Question: I wanna making in 'UICollectionView' for our new app. Screenshot from our app is below. We couldn't use 'UITableView', because we have custom insert/delete animations, scrolling and parallax effects and so on.

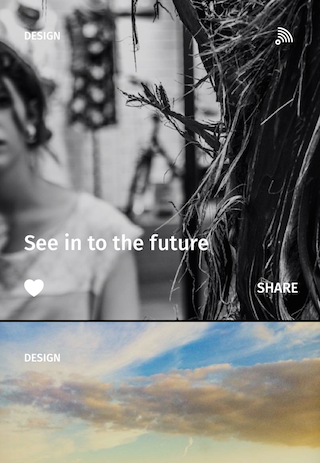
Answer: I started with three ideas how to make it:
- - 'minimumLineSpacing'-
First two variants were rejected because ideologic inconsistency, custom animations and having content below collection. Also I already have a custom layout.
I will describe the steps with a custom subclass of 'UICollectionViewFlowLayout'.
## --1--
Implement custom 'UICollectionReusableView' subclass.
'''
@interface FLCollectionSeparator : UICollectionReusableView
@end
@implementation FLCollectionSeparator
- (instancetype)initWithFrame:(CGRect)frame {
self = [super initWithFrame:frame];
if (self) {
self.backgroundColor = [UIColor blackColor];
}
return self;
}
- (void)applyLayoutAttributes:(UICollectionViewLayoutAttributes *)layoutAttributes {
self.frame = layoutAttributes.frame;
}
@end
'''
## --2--
Say layout to use custom decorations. Also make line spacing between cells.
'''
UICollectionViewFlowLayout* layout = (UICollectionViewFlowLayout*) self.newsCollection.collectionViewLayout;
[layout registerClass:[FLCollectionSeparator class] forDecorationViewOfKind:@"Separator"];
layout.minimumLineSpacing = 2;
'''
## --3--
In custom 'UICollectionViewFlowLayout' subclass we should return 'UICollectionViewLayoutAttributes' for decorations from 'layoutAttributesForElementsInRect'.
'''
- (NSArray *)layoutAttributesForElementsInRect:(CGRect)rect {
... collect here layout attributes for cells ...
NSMutableArray *decorationAttributes = [NSMutableArray array];
NSArray *visibleIndexPaths = [self indexPathsOfSeparatorsInRect:rect]; // will implement below
for (NSIndexPath *indexPath in visibleIndexPaths) {
UICollectionViewLayoutAttributes *attributes = [self layoutAttributesForDecorationViewOfKind:@"Separator" atIndexPath:indexPath];
[decorationAttributes addObject:attributes];
}
return [layoutAttributesArray arrayByAddingObjectsFromArray:decorationAttributes];
}
'''
## --4--
For visible rect we should return visible decorations index pathes.
'''
- (NSArray*)indexPathsOfSeparatorsInRect:(CGRect)rect {
NSInteger firstCellIndexToShow = floorf(rect.origin.y / self.itemSize.height);
NSInteger lastCellIndexToShow = floorf((rect.origin.y + CGRectGetHeight(rect)) / self.itemSize.height);
NSInteger countOfItems = [self.collectionView.dataSource collectionView:self.collectionView numberOfItemsInSection:0];
NSMutableArray* indexPaths = [NSMutableArray new];
for (int i = MAX(firstCellIndexToShow, 0); i <= lastCellIndexToShow; i++) {
if (i < countOfItems) {
[indexPaths addObject:[NSIndexPath indexPathForRow:i inSection:0]];
}
}
return indexPaths;
}
'''
## --5--
Also we should implement 'layoutAttributesForDecorationViewOfKind'.
'''
- (UICollectionViewLayoutAttributes *)layoutAttributesForDecorationViewOfKind:(NSString *)decorationViewKind atIndexPath:(NSIndexPath *)indexPath {
UICollectionViewLayoutAttributes *layoutAttributes = [UICollectionViewLayoutAttributes layoutAttributesForDecorationViewOfKind:decorationViewKind withIndexPath:indexPath];
CGFloat decorationOffset = (indexPath.row + 1) * self.itemSize.height + indexPath.row * self.minimumLineSpacing;
layoutAttributes.frame = CGRectMake(0.0, decorationOffset, self.collectionViewContentSize.width, self.minimumLineSpacing);
layoutAttributes.zIndex = 1000;
return layoutAttributes;
}
'''
## --6--
Sometimes I found that this solution gives visual glitches with decorations appearance, which was fixed with implementing 'initialLayoutAttributesForAppearingDecorationElementOfKind'.
'''
- (UICollectionViewLayoutAttributes *)initialLayoutAttributesForAppearingDecorationElementOfKind:(NSString *)elementKind atIndexPath:(NSIndexPath *)decorationIndexPath {
UICollectionViewLayoutAttributes *layoutAttributes = [self layoutAttributesForDecorationViewOfKind:elementKind atIndexPath:decorationIndexPath];
return layoutAttributes;
}
'''
That's all. Not too much code but done right.